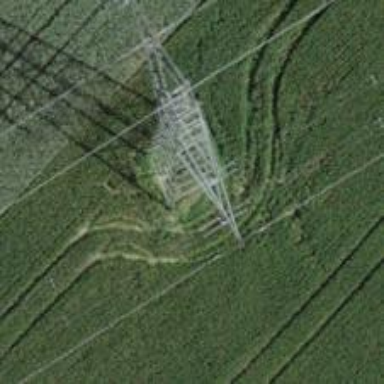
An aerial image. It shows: Power line in the image.